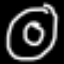
Label: donut